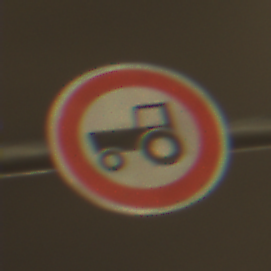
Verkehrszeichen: VerbotKraftfahrzeugeZuegeNichtSchneller25
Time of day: Night
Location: Outdoor (Urban)
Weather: Overcast
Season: NotSpecified
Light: Artificial